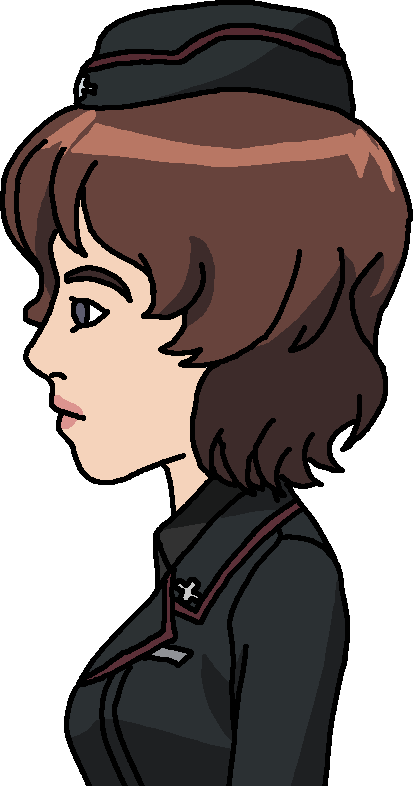
Label: 4_Yes_Chad